Aerial crown-view tile of a tropical tree (Barro Colorado Island, Panama), acquired 20250616:
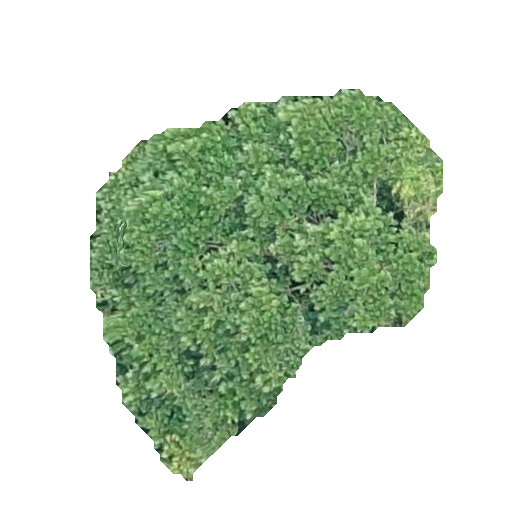
Species: Anacardium excelsum
GBIF accepted scientific name: Anacardium excelsum
Crown area: 130.916 m²